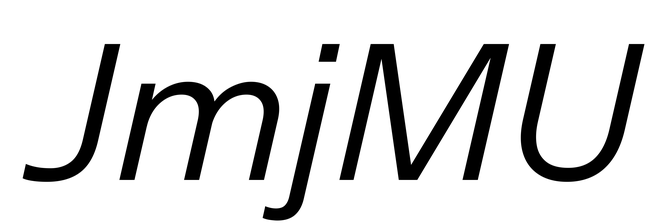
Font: InstrumentSans-Italic_Italic